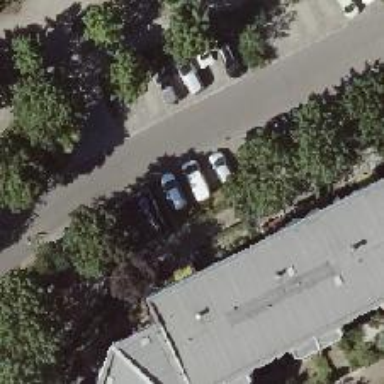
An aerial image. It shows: Parking available on the street side.